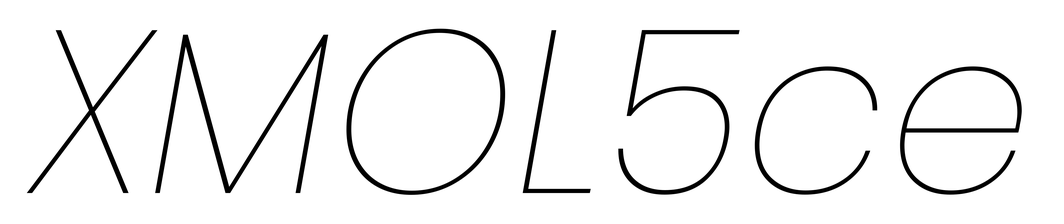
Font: Poppins-ThinItalic